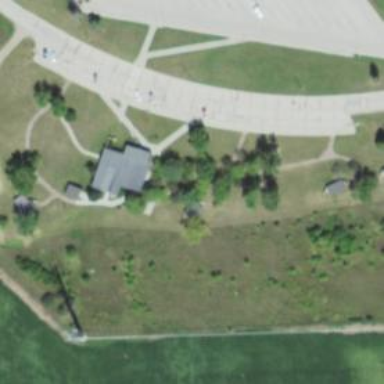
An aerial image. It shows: Rest area on the road.